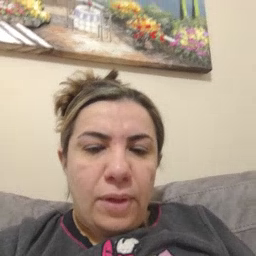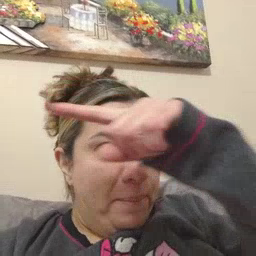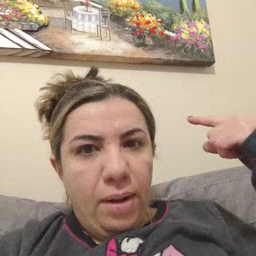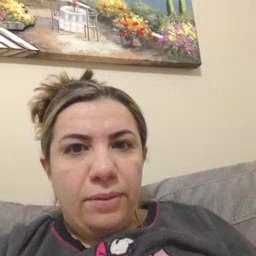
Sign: black